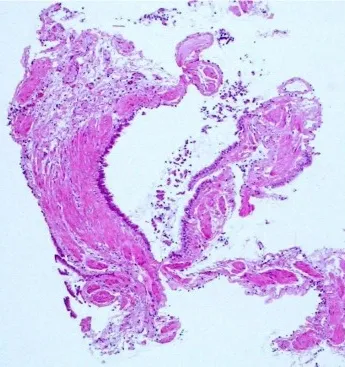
Elemental analysis of the biopsy specimen by electron probe X-ray microanalysis (EPMA). Aluminum was identified in a fragment of bronchial wall obtained by trans-bronchial lung biopsy (TBLB), after staining with hematoxylin and eosin (a). Deposition of elements in the specimen was shown by red to yellow colours. The green colour indicated deposition of nitrogen as a control.
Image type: pathology (h&e)